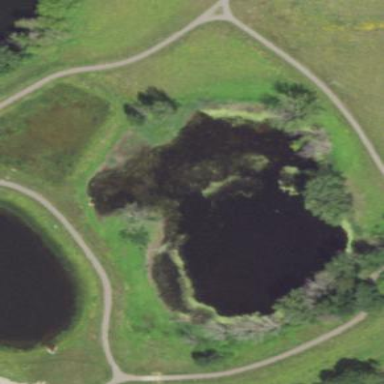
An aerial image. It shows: Pond with natural water.